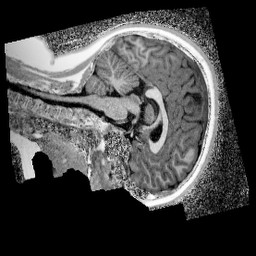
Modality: UNIT1_denoised
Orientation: sagittal
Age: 11
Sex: female
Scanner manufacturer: siemens
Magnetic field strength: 3 T
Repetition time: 4 s
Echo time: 0.00299 s